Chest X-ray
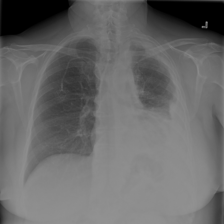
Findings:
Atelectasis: negative
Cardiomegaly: negative
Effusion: negative
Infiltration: positive
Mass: negative
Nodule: negative
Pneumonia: negative
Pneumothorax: negative
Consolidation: negative
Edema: negative
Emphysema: negative
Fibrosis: negative
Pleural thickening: positive
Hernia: negative